Question: I am required to write something similar to <URL>. I have already managed to draw the nodes so that they do not overlap and to connect their center with a quadratic Bezier curve, but I am facing the following problem with the directionality of a curved edge:

As you can see, the yellow little triangle is not quite nice. My code is the following:
'''
g.setColor(Color.RED);
ArrowGraph arrow = graph.getArrows().get(0);
int x = (int)(arrow.getP1().getX() + arrow.getP2().getX()) / 2;
int y = (int)(arrow.getP1().getY() + arrow.getP2().getY()) / 2 + 50;
QuadCurve2D.Double curve = new QuadCurve2D.Double(arrow.getP1().getX() - 20, arrow.getP1().getY() - 20, x, y, arrow.getP2().getX() - 20, arrow.getP2().getY() - 20);
((Graphics2D)g).draw(curve);
int[] xPoints = new int[] {(int)arrow.getP2().getX() - 20, (int)arrow.getP2().getX() - 15, (int)arrow.getP2().getX() - 25};
int[] yPoints = new int[] {(int)arrow.getP2().getY() - 20, (int)arrow.getP2().getY() - 10, (int)arrow.getP2().getY() - 10};
g.setColor(Color.YELLOW);
g.fillPolygon(xPoints, yPoints, 3);
'''
The coordinates that I know: the start and end point and the control point of the curve. The start and the end points are basically the centers of the nodes.
I would like to somehow adjust the triangle to the curve, so it's on the end of it (preferably at border of the node). Any idea how I could do that?
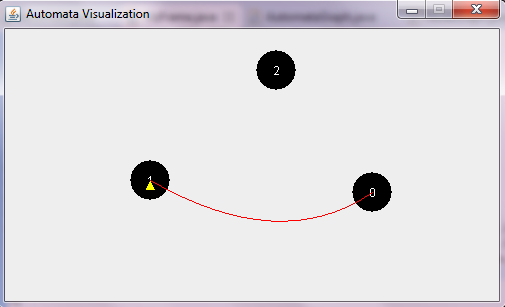
Answer: You can use FlatteningPathIterator passing your curve and get the last segment (last line on the path in fact).
The use the line to to build the arrow triangle.